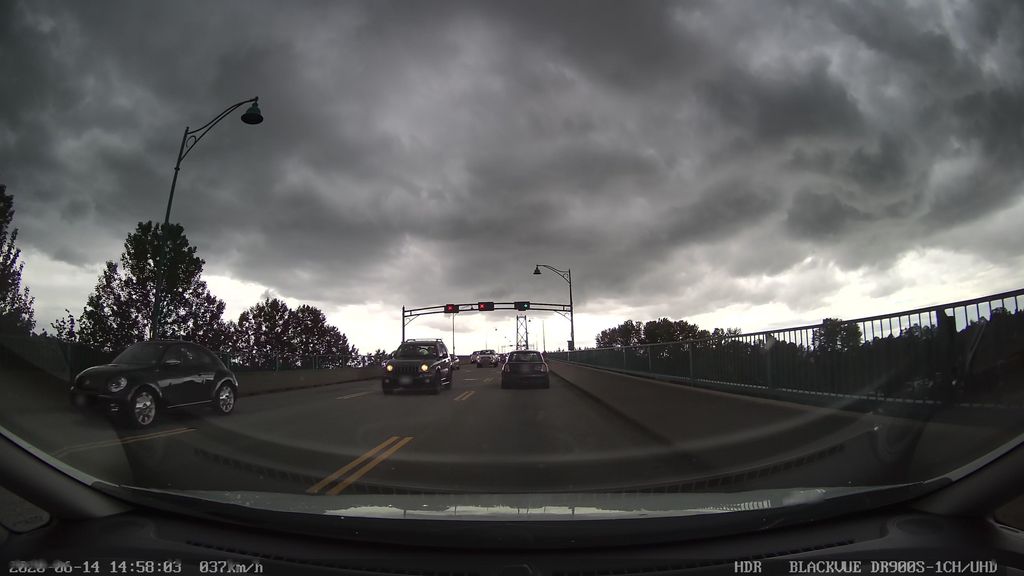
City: vancouver